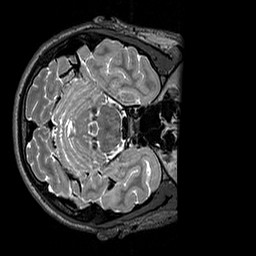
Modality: T2w
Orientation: axial
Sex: male
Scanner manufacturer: siemens
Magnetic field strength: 3 T
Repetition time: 3.2 s
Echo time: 0.409 s